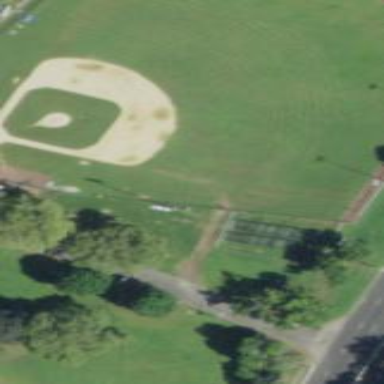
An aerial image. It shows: Baseball pitch for leisure land activities.